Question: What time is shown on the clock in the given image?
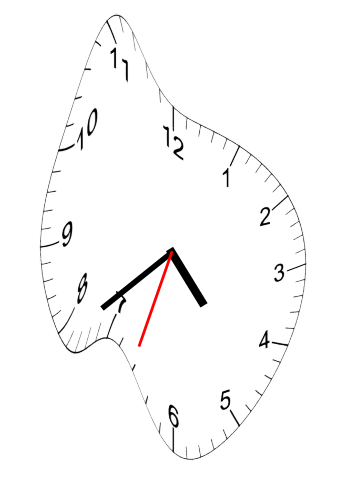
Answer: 04:38:33